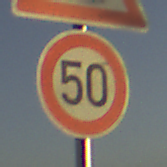
Verkehrszeichen: Geschwindigkeit50
Zusatzzeichen oben: DoppelkurveZunaechstLinks
Umgebung: Outdoor, RoadRail
Tageszeit: SunriseSunset
Wetter: Clear
Licht: Natural
Jahreszeit: NotSpecified
Kontrast: HighContrast